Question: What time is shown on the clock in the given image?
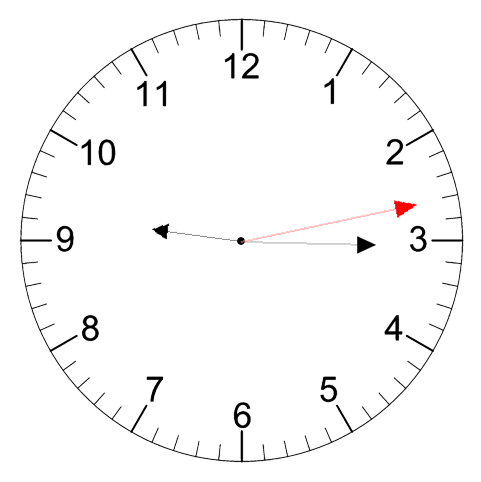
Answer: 09:15:13